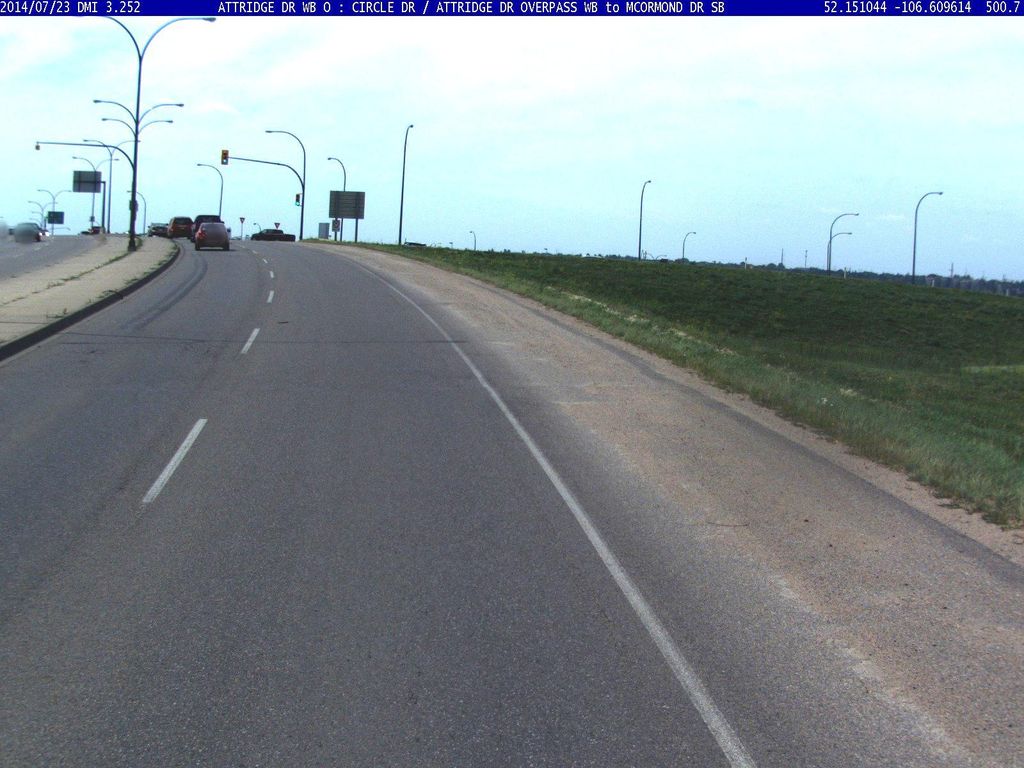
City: saskatoon